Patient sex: F
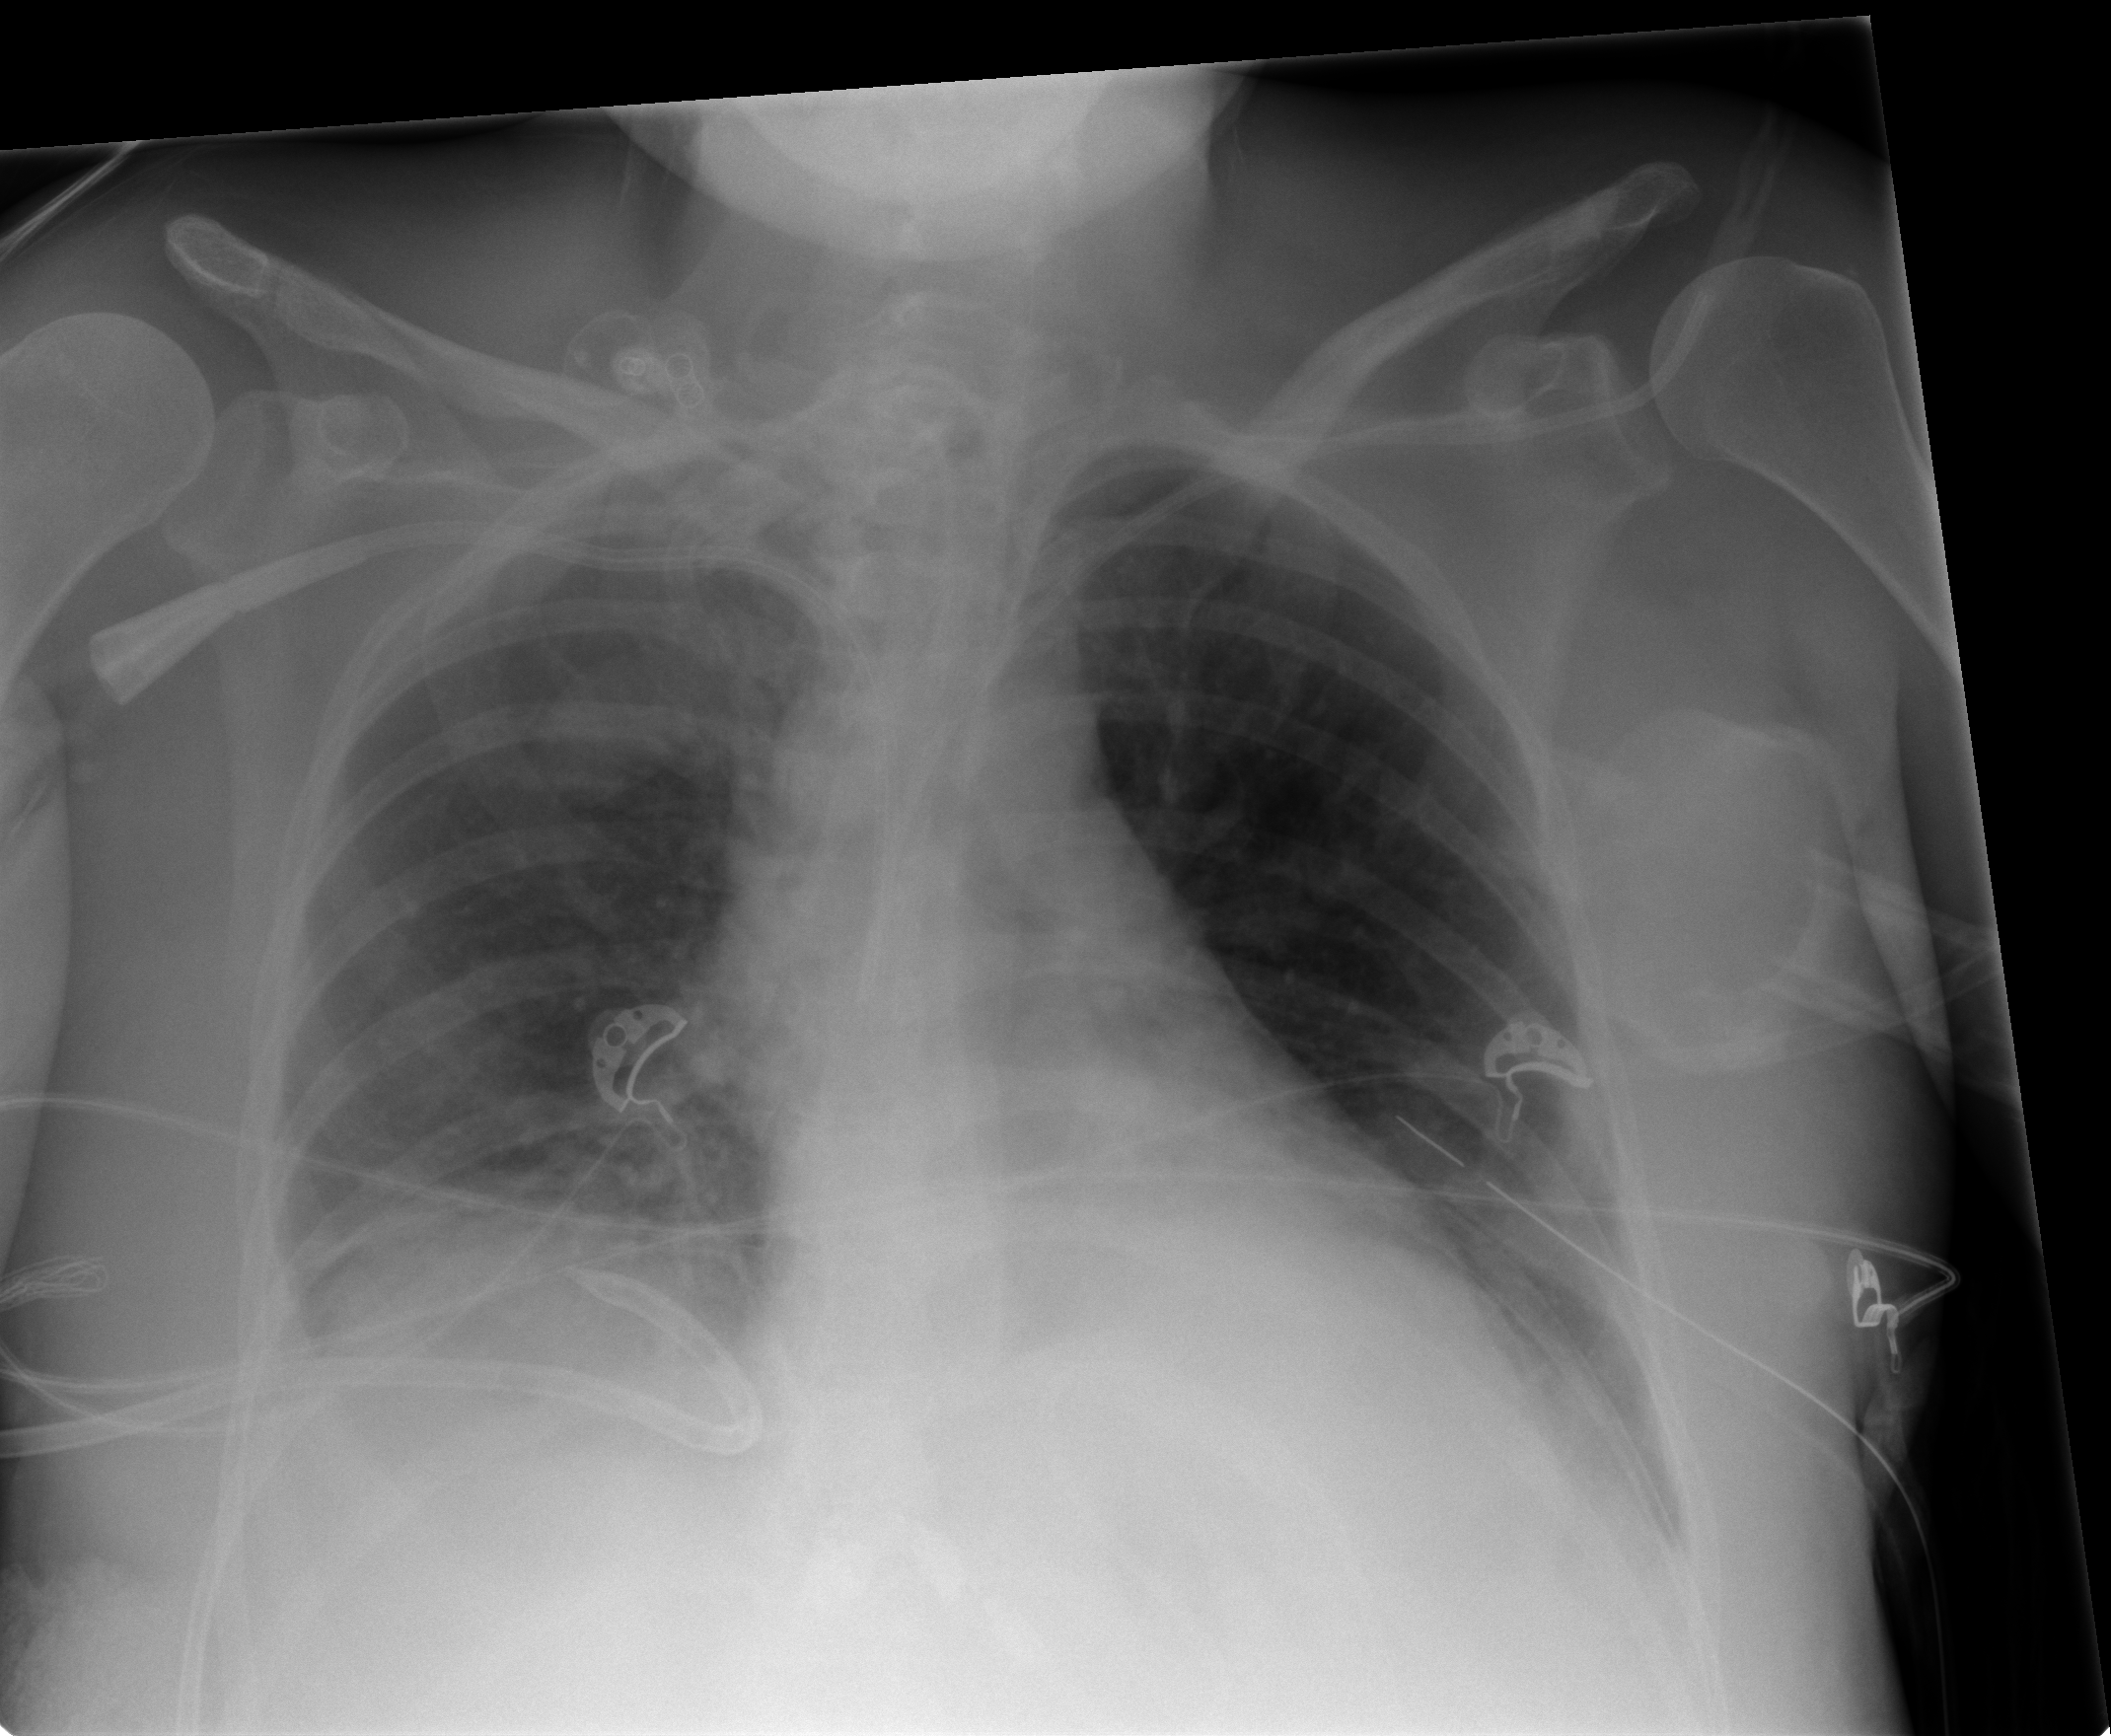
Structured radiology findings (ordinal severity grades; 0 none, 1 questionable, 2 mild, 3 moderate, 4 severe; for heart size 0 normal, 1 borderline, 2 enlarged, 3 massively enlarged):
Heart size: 0
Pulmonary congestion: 0
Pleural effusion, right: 2
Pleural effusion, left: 2
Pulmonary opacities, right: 2
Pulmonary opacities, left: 0
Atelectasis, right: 2
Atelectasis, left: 2